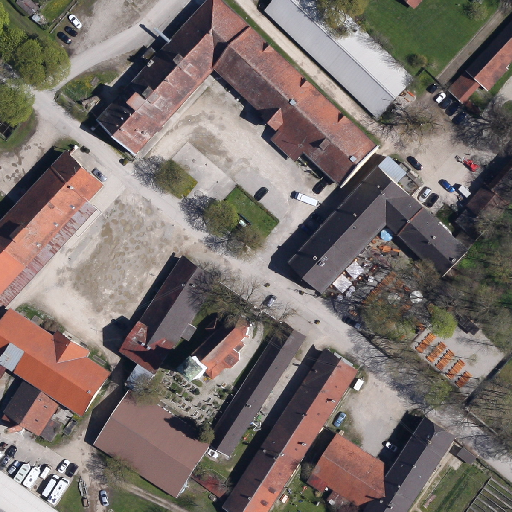
Referring expression: truck in the parking area